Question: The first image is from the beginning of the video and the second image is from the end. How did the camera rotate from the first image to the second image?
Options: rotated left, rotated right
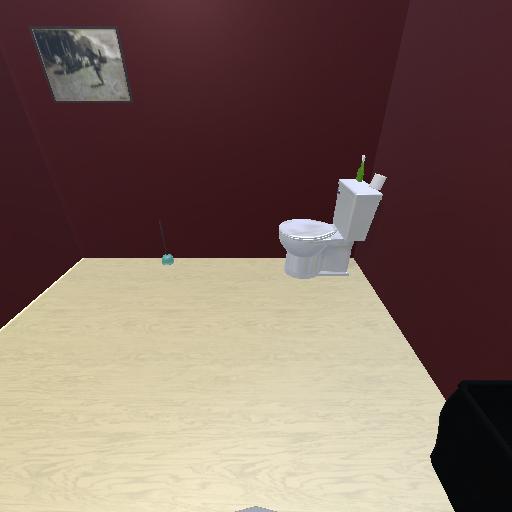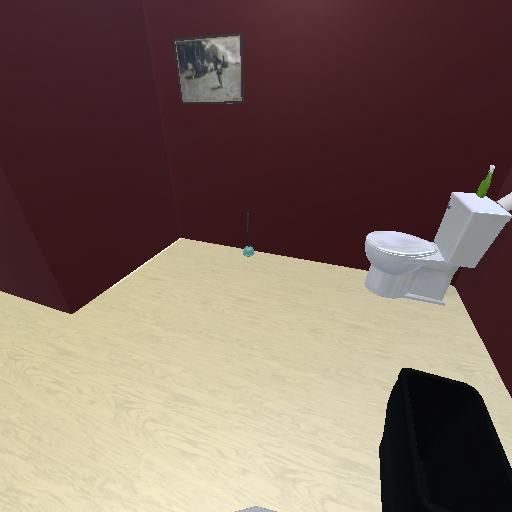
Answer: rotated left